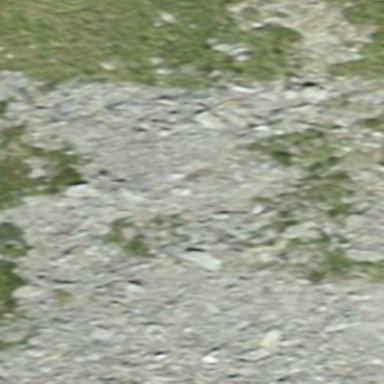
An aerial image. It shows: Scree landscape.